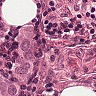
Metastatic tissue present: yes